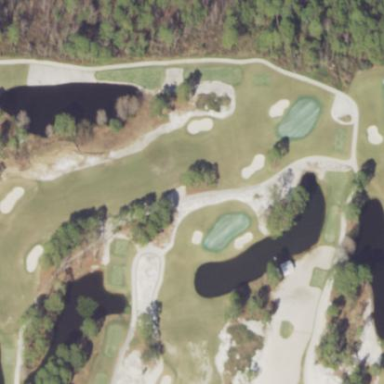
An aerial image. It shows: Water hazard on golf course.